Question: How fast is parcel pickup?
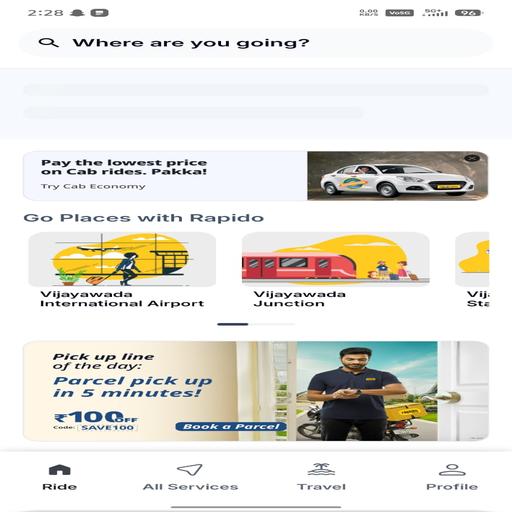
Answer: In 5 minutes